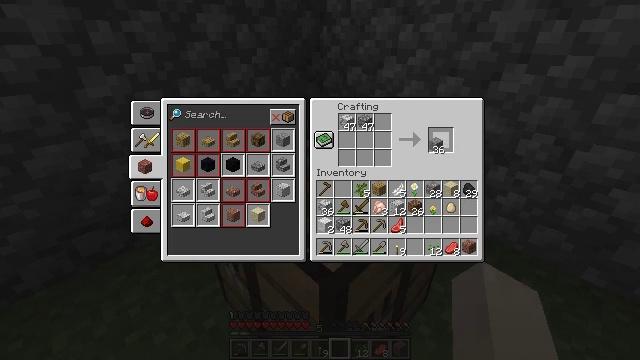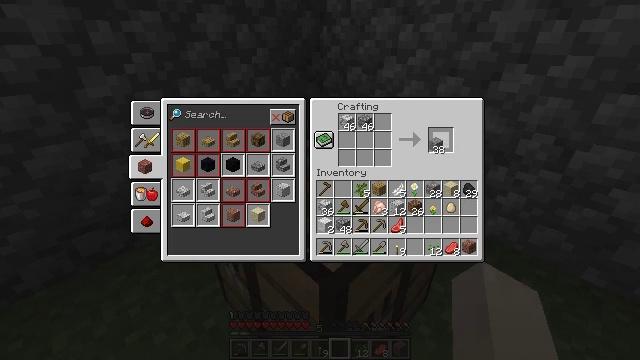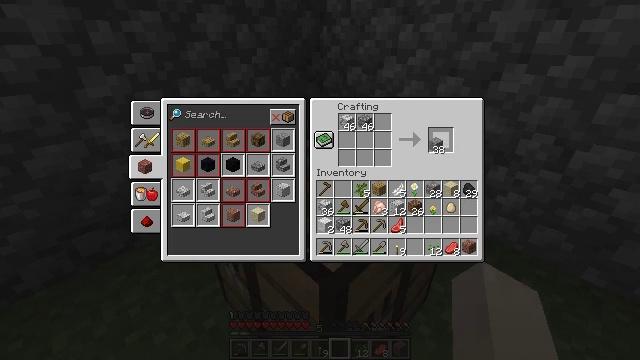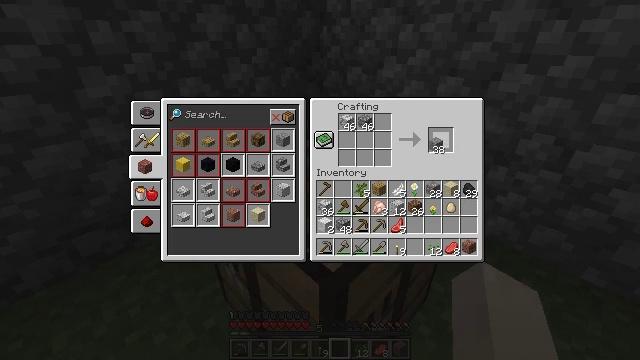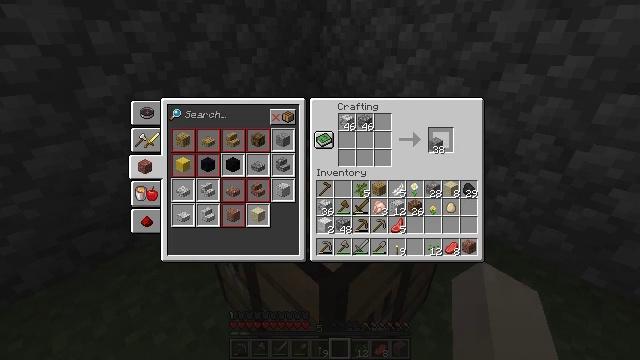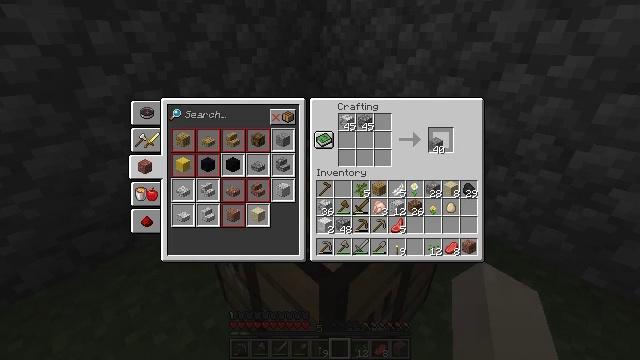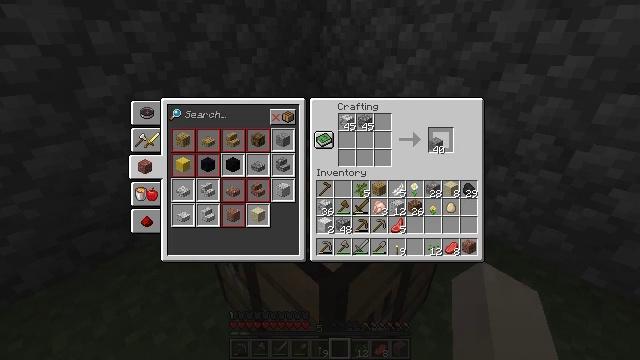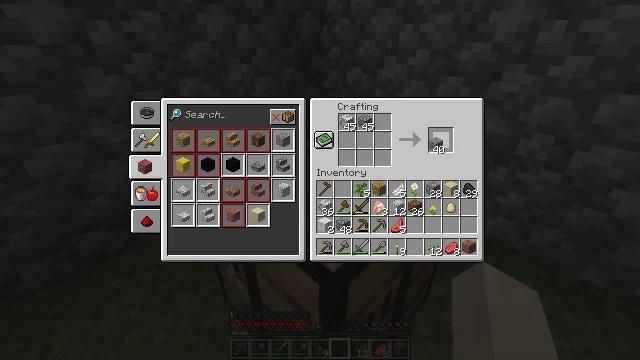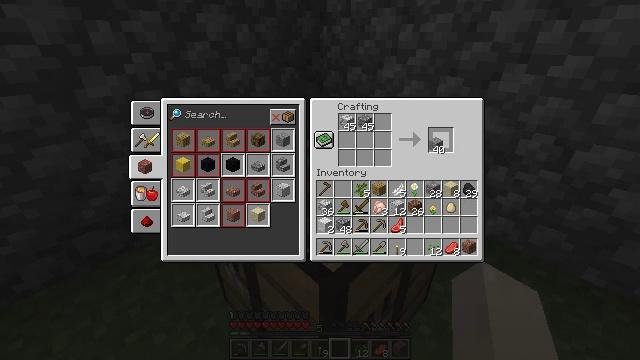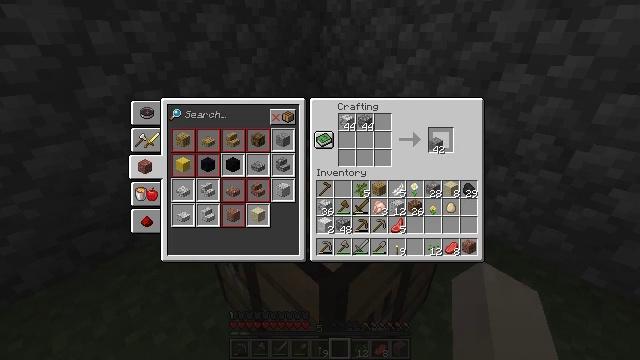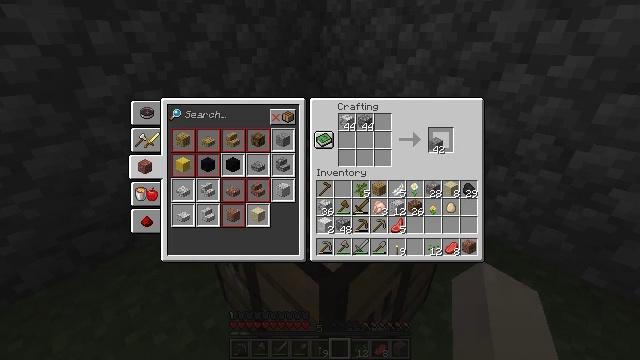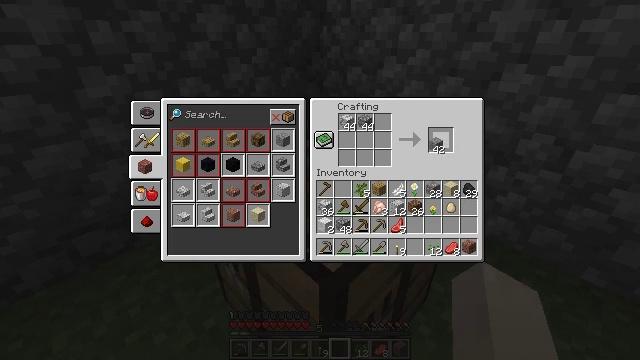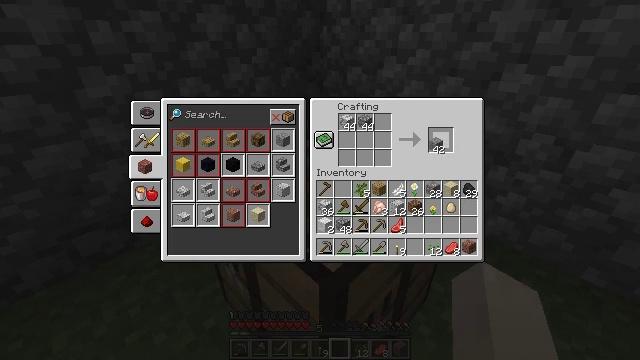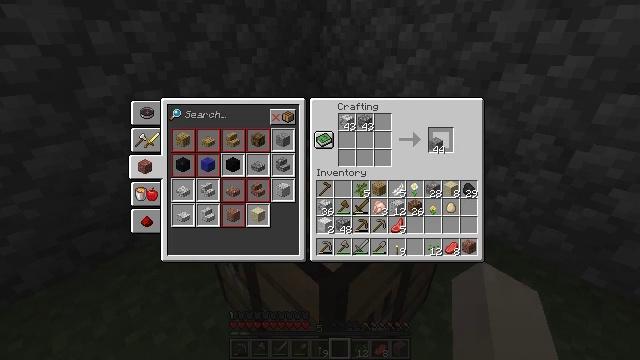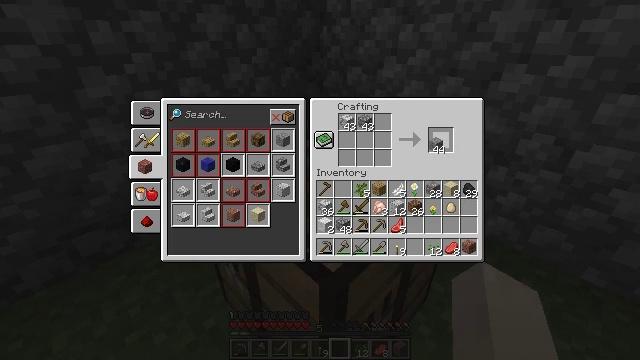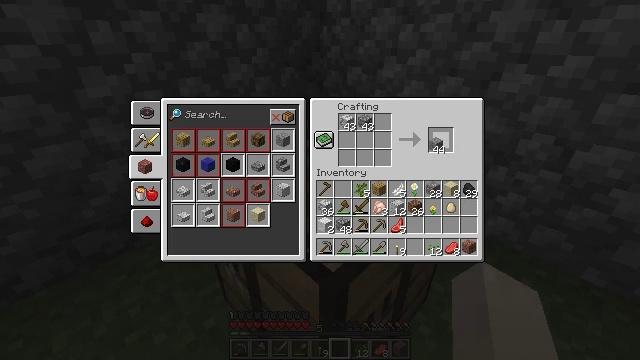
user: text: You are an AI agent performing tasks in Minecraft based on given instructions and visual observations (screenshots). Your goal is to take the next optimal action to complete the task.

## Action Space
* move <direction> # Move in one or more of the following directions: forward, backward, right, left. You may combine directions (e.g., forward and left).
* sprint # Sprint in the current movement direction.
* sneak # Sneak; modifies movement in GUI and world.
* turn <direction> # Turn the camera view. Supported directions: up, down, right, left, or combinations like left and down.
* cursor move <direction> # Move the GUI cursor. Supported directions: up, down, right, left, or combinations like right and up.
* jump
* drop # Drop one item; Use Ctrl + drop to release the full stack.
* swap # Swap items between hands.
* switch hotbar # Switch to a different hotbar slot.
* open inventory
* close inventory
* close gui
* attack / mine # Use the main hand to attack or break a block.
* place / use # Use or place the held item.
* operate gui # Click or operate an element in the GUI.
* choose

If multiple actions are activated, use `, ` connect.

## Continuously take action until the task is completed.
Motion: motion action
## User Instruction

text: Use the crafting grid to make andesite.
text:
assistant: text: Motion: no_op
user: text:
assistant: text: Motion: operate gui
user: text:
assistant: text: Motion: operate gui
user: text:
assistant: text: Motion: operate gui
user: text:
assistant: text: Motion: no_op
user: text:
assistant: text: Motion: operate gui
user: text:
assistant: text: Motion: operate gui
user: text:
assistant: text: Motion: operate gui
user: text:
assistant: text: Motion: no_op
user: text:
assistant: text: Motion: operate gui
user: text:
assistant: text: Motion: operate gui
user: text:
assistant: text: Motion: operate gui
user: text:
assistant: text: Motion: no_op
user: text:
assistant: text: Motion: operate gui
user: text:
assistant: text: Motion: operate gui
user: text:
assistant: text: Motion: operate gui
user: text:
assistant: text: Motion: no_op
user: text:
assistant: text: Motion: operate gui
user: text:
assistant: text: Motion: operate gui
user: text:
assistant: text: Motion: operate gui
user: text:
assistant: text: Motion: no_op
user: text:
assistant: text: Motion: operate gui
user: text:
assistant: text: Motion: operate gui
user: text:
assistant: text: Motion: operate gui
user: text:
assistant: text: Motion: no_op
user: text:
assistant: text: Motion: operate gui
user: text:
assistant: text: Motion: operate gui
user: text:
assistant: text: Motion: operate gui
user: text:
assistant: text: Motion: no_op
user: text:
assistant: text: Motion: operate gui